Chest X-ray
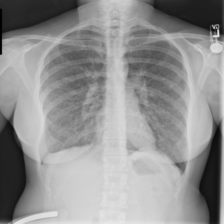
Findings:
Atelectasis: negative
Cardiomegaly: negative
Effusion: negative
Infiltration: negative
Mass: negative
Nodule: negative
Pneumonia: negative
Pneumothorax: negative
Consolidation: negative
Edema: negative
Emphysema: negative
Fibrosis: negative
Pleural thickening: negative
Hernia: negative